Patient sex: M
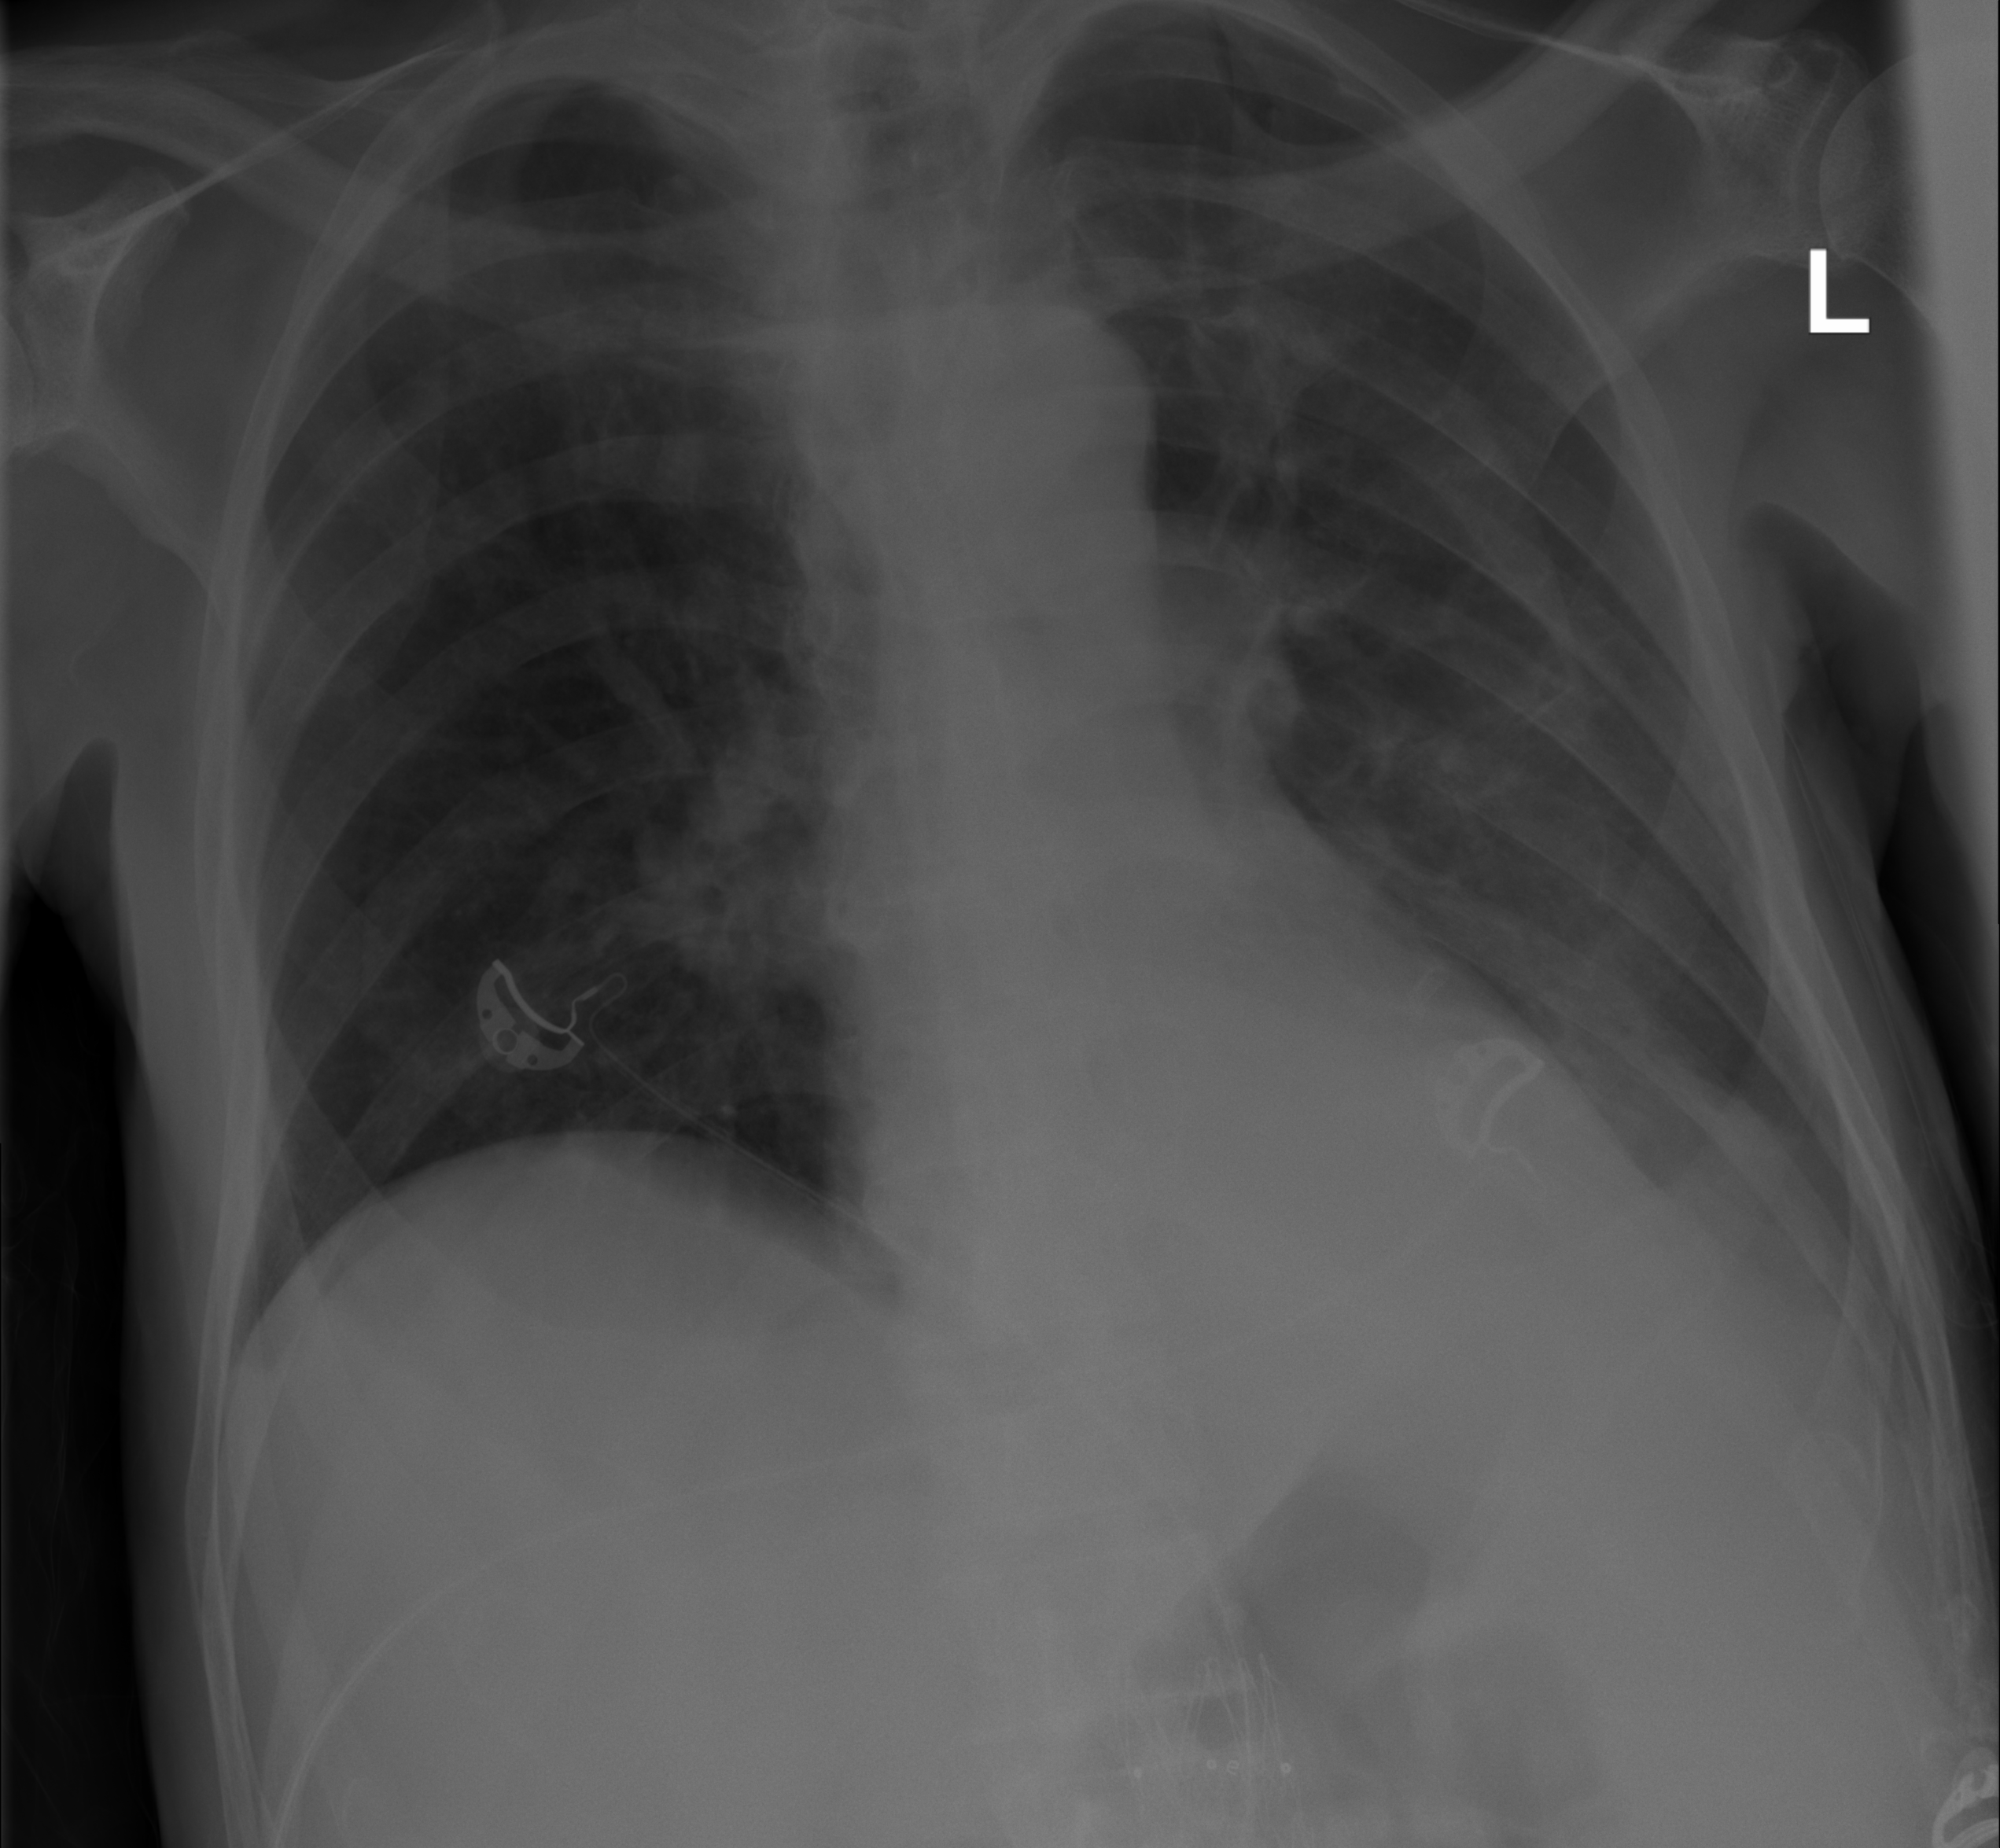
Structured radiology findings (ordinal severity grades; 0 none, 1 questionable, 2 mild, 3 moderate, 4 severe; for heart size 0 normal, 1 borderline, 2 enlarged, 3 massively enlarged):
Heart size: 0
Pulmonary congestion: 0
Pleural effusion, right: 0
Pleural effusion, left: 0
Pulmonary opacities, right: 0
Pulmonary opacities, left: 0
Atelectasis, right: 0
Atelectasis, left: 1